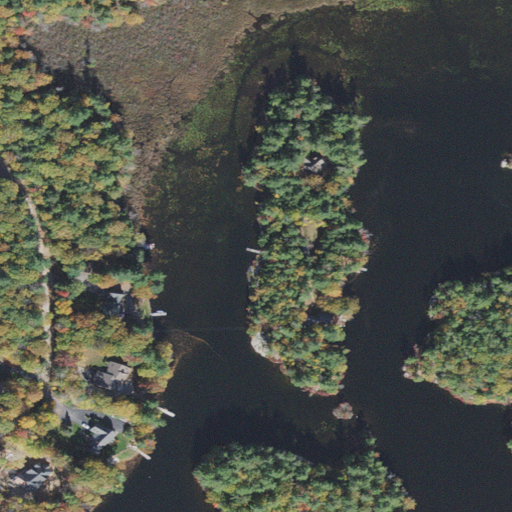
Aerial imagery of island in New Hampshire named Goodwin Island containing open water, woody wetlands, evergreen forest, herbaceous wetlands, mixed forest, low intensity development, open development, medium intensity development, and grassland